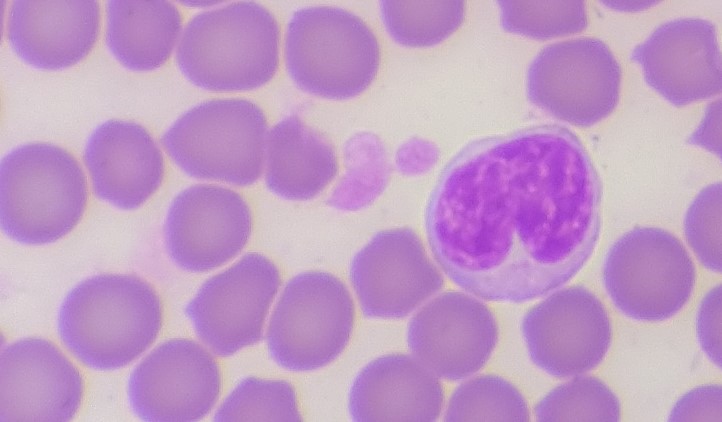
White blood cell type: Monocyte